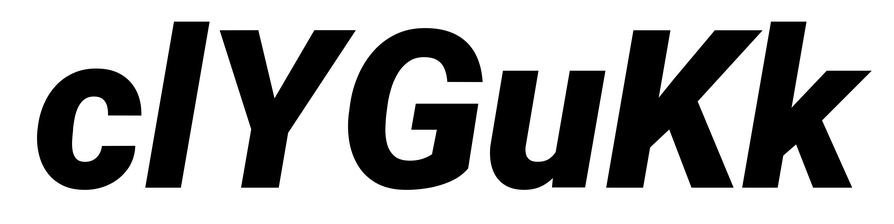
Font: Roboto-Italic_Black_Italic